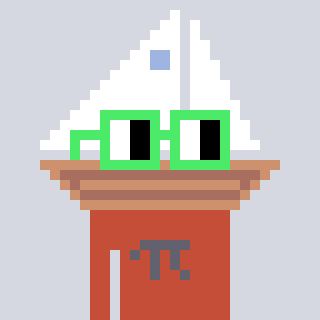
a pixel art character with square light green glasses, a sailboat-shaped head and a rust-colored body on a cool background